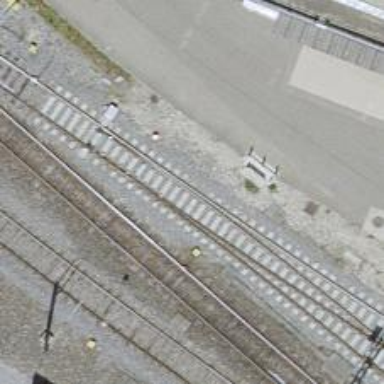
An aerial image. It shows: Railway switch.